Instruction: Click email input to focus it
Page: traveler
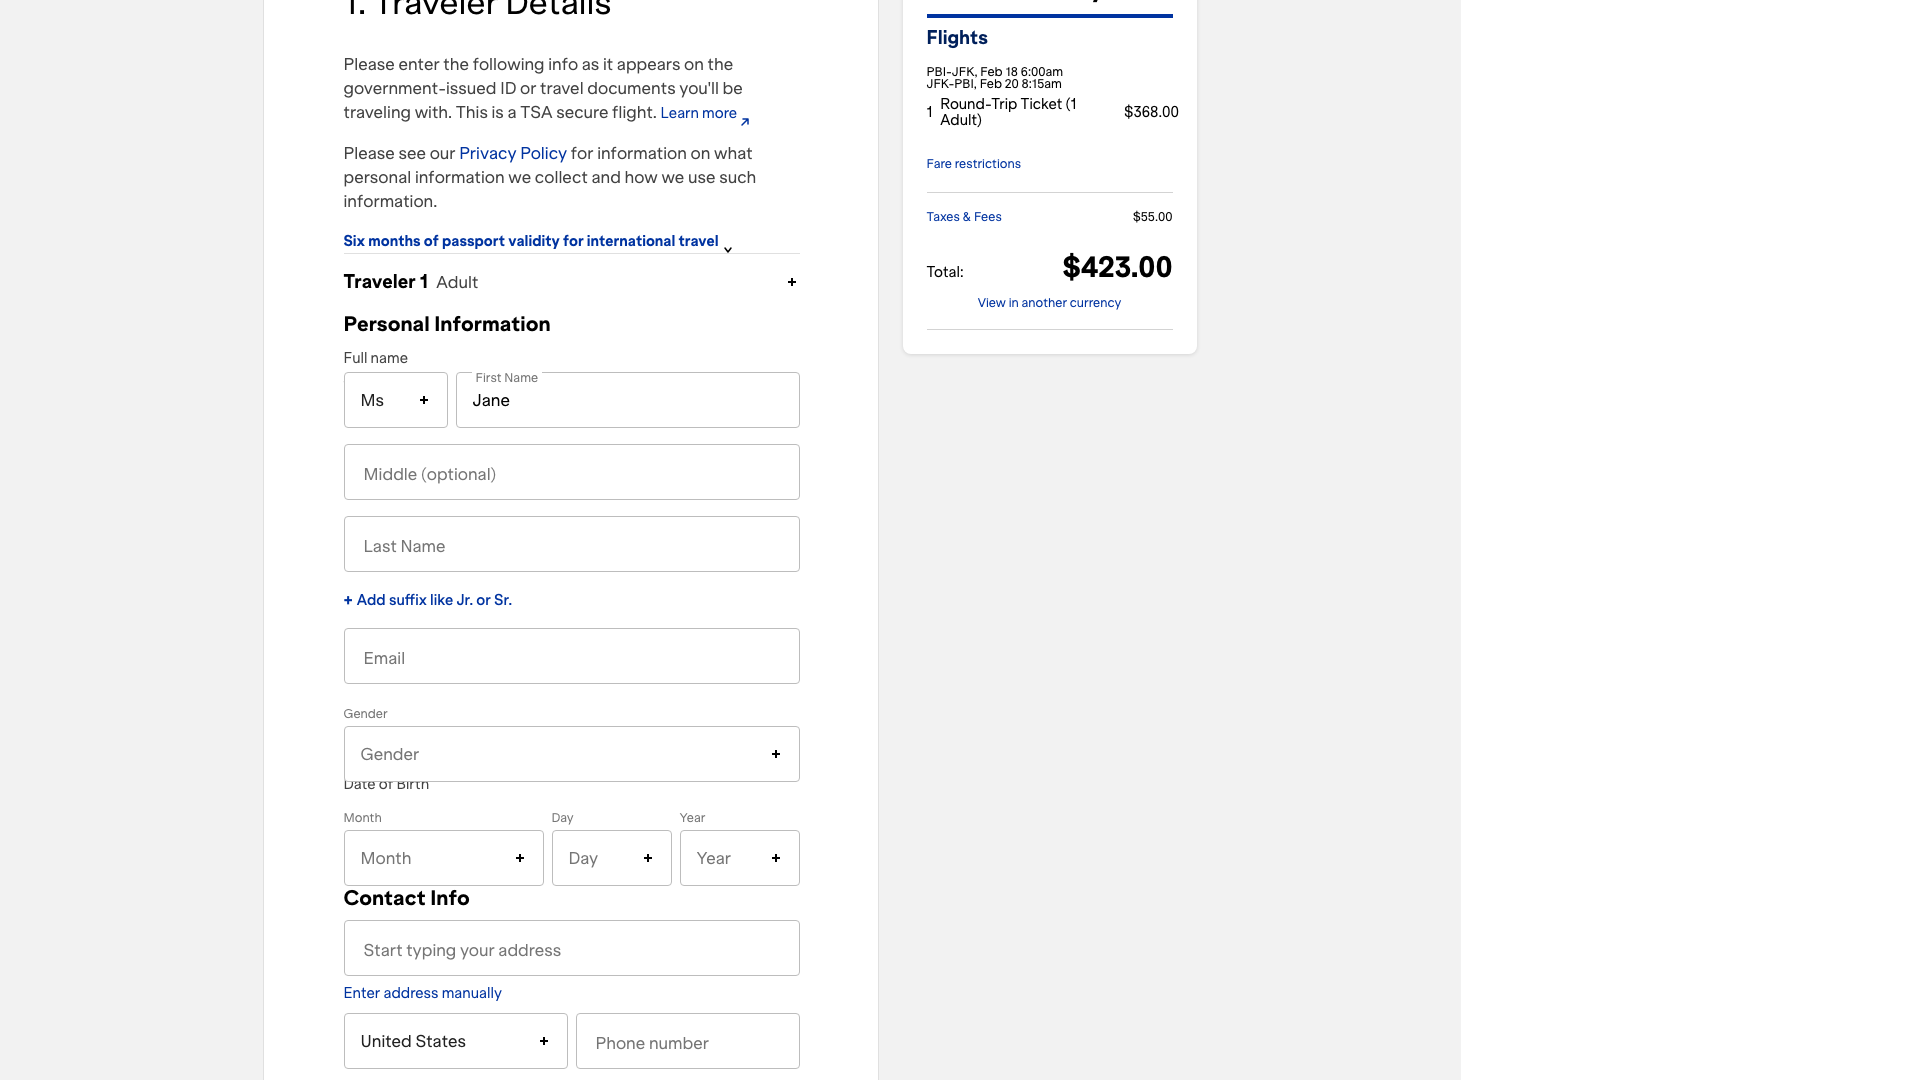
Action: click